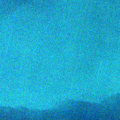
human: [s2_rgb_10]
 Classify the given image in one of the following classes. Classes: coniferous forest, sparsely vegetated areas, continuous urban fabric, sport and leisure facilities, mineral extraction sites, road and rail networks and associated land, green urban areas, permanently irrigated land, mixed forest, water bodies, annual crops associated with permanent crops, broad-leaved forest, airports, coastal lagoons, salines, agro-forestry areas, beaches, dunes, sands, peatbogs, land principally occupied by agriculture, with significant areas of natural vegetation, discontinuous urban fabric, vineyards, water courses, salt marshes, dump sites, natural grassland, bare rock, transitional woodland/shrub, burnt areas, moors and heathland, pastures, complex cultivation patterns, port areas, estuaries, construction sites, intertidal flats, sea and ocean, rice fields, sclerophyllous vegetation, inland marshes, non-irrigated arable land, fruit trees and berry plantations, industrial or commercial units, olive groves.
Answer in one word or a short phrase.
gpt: sea and ocean